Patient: sex M, age 38
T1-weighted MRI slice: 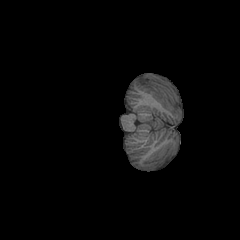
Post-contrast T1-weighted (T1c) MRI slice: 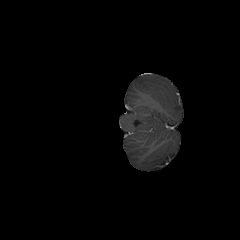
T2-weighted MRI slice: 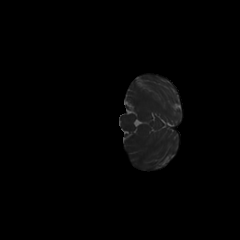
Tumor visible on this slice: no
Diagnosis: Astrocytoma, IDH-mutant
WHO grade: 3